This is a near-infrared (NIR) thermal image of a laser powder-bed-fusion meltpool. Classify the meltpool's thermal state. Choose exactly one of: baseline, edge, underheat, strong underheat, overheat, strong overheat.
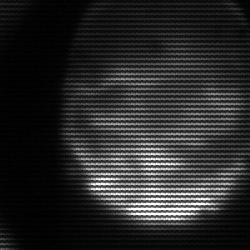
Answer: edge